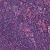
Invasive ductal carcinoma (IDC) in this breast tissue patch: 0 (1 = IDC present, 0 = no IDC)